Question: I have 3 arrays,
'''
y = [1,4,6,8,2,5,......];
x = [1,2,3,4,5,6,......];
xlabel = {'label1','label2','label3',........};
'''
where each element in xlabel is the label for each element of the x array.
I am plotting this using:
'''
plot(x,y);
set(gca,'xtick',x,'xticklabel',xlabel);
'''
But because my arrays hold thousands of elements I am getting a black bar as a label because MATLAB is printing every label (see image).

How do I change this so MATLAB only prints a select few of my xlabels?
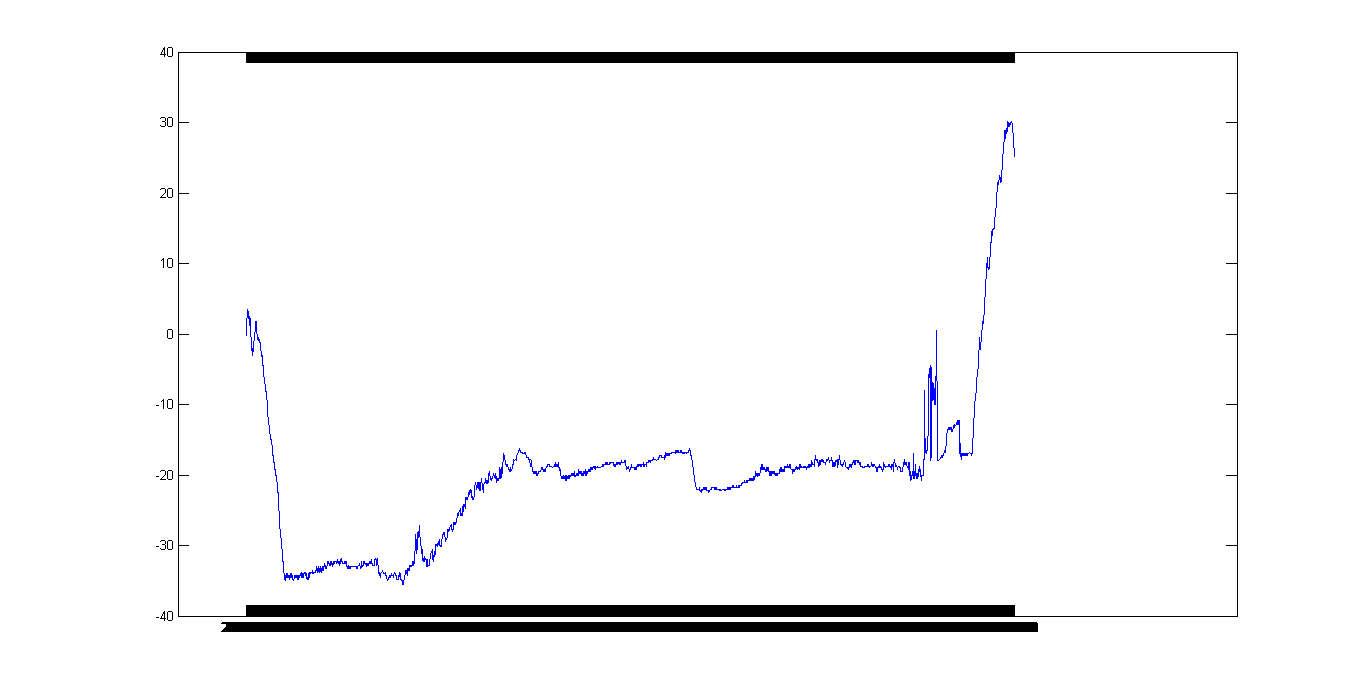
Answer: You can do for example:
'''
selected = 1💯numel(x); % change the "100" as desired
set(gca,'xtick',x(selected),'xticklabel',xlabel(selected));
'''